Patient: sex M, age 25
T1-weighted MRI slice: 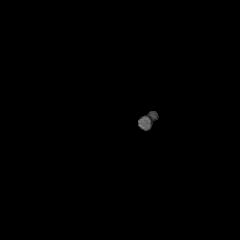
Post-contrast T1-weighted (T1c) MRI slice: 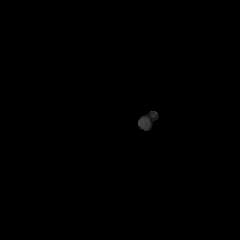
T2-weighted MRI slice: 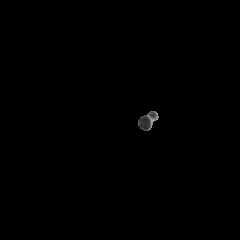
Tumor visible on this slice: no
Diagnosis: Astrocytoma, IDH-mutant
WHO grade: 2